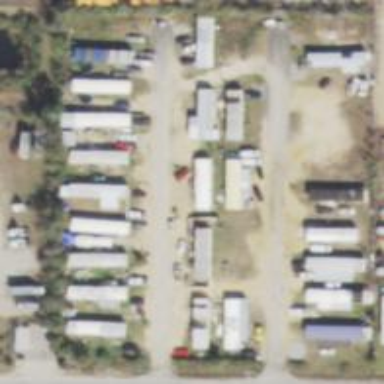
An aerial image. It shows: Residential area known as trailer park.